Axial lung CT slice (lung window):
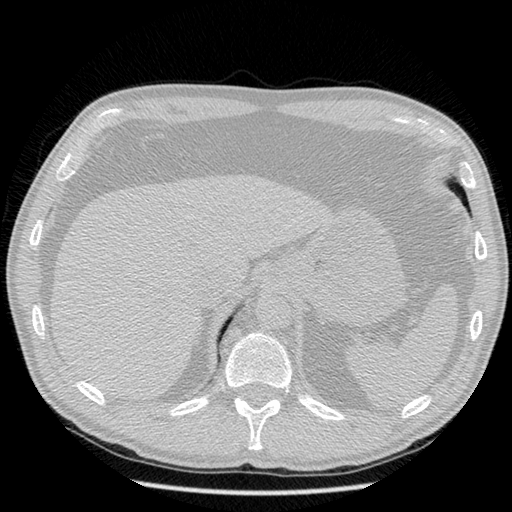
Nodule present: no